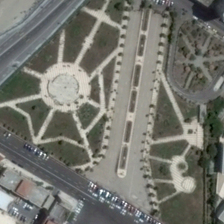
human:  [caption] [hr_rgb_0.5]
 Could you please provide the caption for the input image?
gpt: many cars are parked on the road .

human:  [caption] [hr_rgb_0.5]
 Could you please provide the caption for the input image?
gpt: there are many grey roof houses beside the square .

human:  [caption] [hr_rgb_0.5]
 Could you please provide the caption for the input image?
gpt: there are many grey roof houses beside the square .

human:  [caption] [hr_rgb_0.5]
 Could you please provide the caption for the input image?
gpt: many cars are parked on the road .

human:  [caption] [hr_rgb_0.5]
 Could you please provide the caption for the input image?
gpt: many cars are parked on the road .